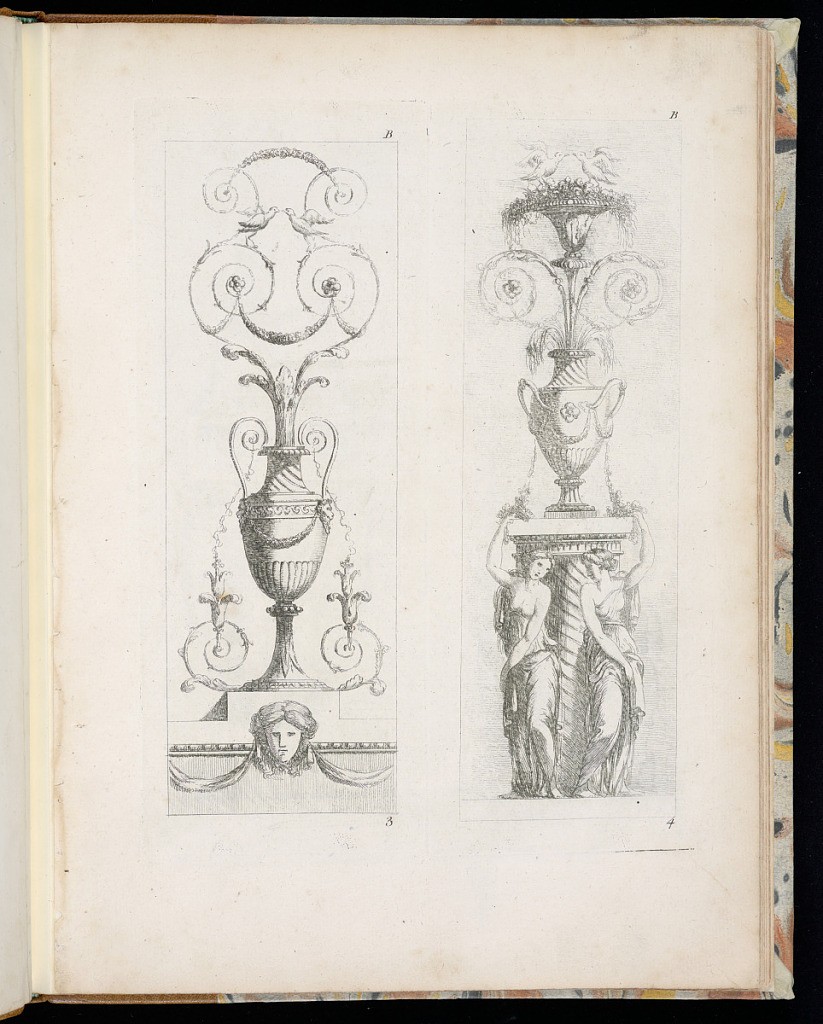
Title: Two Arabesque Panel Designs
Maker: Juste-François Boucher, French, 1736 – 1782
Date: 1768–75
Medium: Etching on paper
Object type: Print
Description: Two vertical arabesque panel designs printed on two separate plates featuring vases, scrolling leaves (rinceaux), rosettes, festoons of leaves, birds, mascaron (mask), plinths, female figures, wave pattern, gadrooning, and fluting motifs. The plates are numbered.